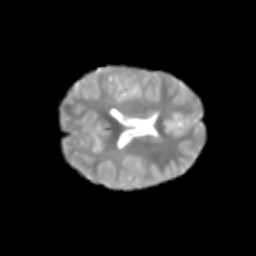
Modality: T2w
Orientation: axial
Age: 6
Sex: male
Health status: healthy